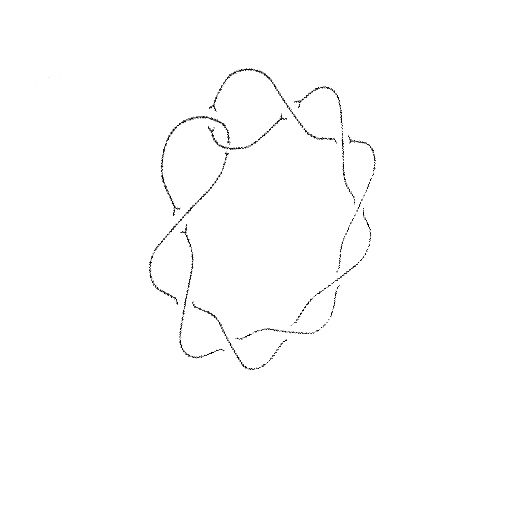
Crossing number: 10